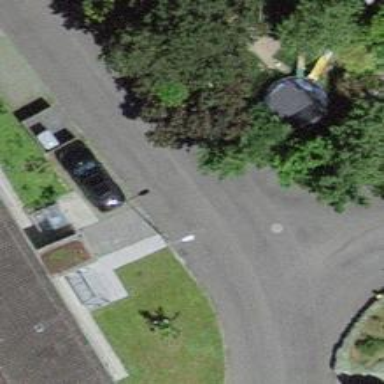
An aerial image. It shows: Asphalt road in residential area.